Question: I'm building multiple stacked bar charts (subplots) that are combined through a CombinedRangeCategoryPlot.
As the subplots datasets do not have the same number of items and since JFreeChart decides to allocate the same space for each subplot, I have different widths of bars.
Is there any way I can align their width (even if it means that the subplots have different widths)?
Please see below for the result and the code I have so far.
Many thanks,
Thomas

'''//Builds commong range axis
NumberAxis rangeAxis = new NumberAxis("%");
rangeAxis.setRange(0, 1.0);
rangeAxis.setNumberFormatOverride(NumberFormat.getPercentInstance());
//Builds common data set
CombinedRangeCategoryPlot combinedPlots = new CombinedRangeCategoryPlot(rangeAxis);
for (int groupIndex=0; groupIndex<LeakGroups.values().length; ++groupIndex){
//Builds category axis
CategoryAxis categoryAxis = new CategoryAxis(GuiConstants.LEAK_GROUPS_LABELS[groupIndex]);
//Sets margins between bars
categoryAxis.setCategoryMargin(0.5f);
//Builds bar renderer
StackedBarRenderer barRenderer = new StackedBarRenderer();
barRenderer.setRenderAsPercentages(true);
//Builds dot/level renderer
LineAndShapeRenderer dotRenderer = new LineAndShapeRenderer();
//dotRenderer.setSeriesLinesVisible(0, false);
//dotRenderer.setSeriesShapesVisible(0, false);
//dotRenderer.setSeriesLinesVisible(1, false);
//Defines level shape height (depends on chart size): nominal values are for a height of 1000px
int shapeHeightPx = (int) Math.round(20 * (this.getHeight() / 1000.0));
dotRenderer.setSeriesShape(1, new Rectangle(-1, -shapeHeightPx/2, 2, shapeHeightPx));
//Builds plot
CategoryPlot plot = new CategoryPlot();
plot.setDomainAxis(categoryAxis);
plot.setDataset(0, data[groupIndex].bars);
plot.setRenderer(0, barRenderer);
plot.setDataset(1, data[groupIndex].dots);
plot.setRenderer(1, dotRenderer);
//Adds to combined
combinedPlots.add(plot);
}
combinedPlots.setOrientation(PlotOrientation.HORIZONTAL);
//Puts range axis at the bottom
combinedPlots.setRangeAxisLocation(AxisLocation.BOTTOM_OR_RIGHT);
//Changes plot render sequence so that bars are in the background and shapes in front
combinedPlots.setDatasetRenderingOrder(DatasetRenderingOrder.FORWARD);
//Shows gridlines for categories and not for values
combinedPlots.setDomainGridlinesVisible(true);
combinedPlots.setRangeGridlinesVisible(false);
//Creates chart
JFreeChart chart = new JFreeChart("Leaks", combinedPlots);
//Sets a margin right to allow space for last catergory label ("100%")
chart.setPadding(new RectangleInsets(0, 0, 0, 20));
return chart;'''
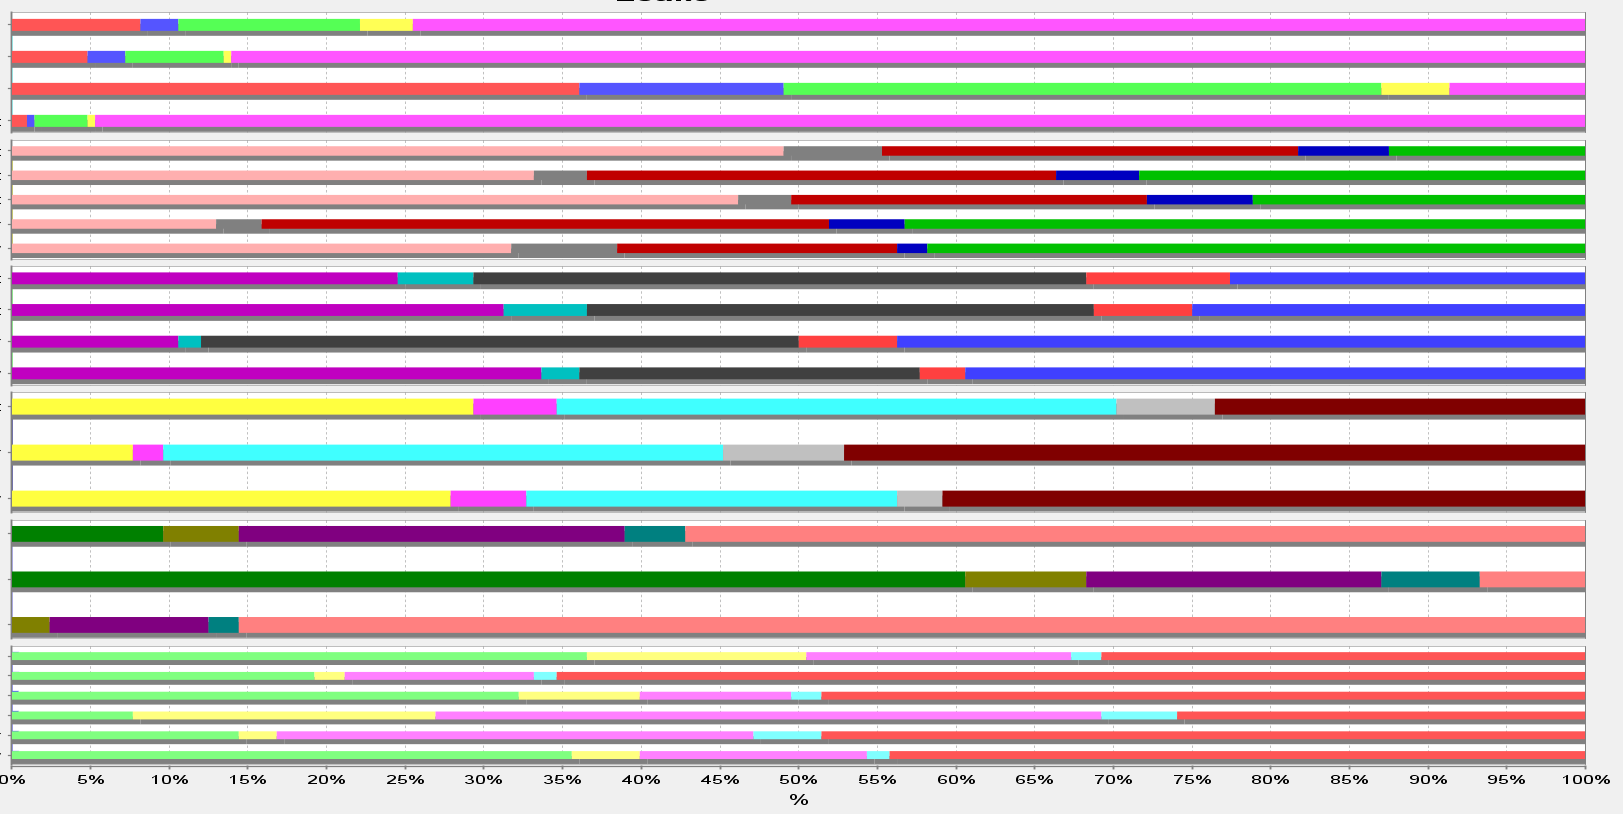
Answer: > For some reason, the weight gets reset to value '1' when adding the plot.
By way of explanation,
- The <URL> method lets you specify a 'weight' value.